Question: Whenever I right click on an excel sheet two menus come up: one with cut, copy, paste, etc. and one with font size, bold, italic etc.
I can customize the first one to have whatever command I want. The problem I have is that I want to DISABLE or DELETE the second one (the one with font size, bold, italic etc.)
I tried going through the entire CommandBars collection but couldnt find the one that I need to delete.

Any ideas on how to achieve this?
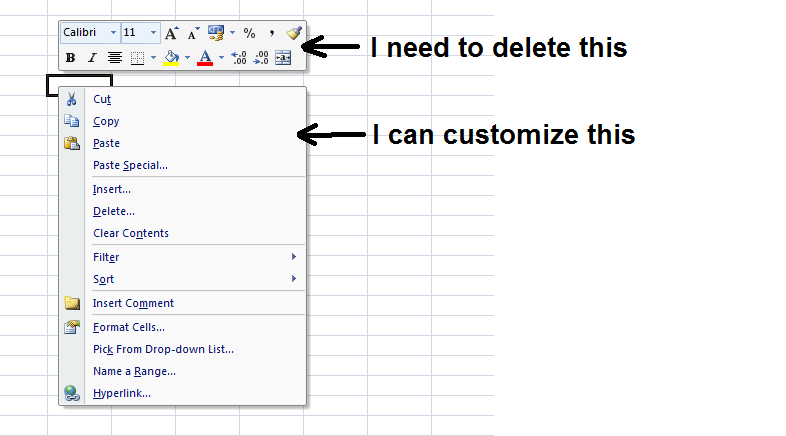
Answer: Apparently its very easy.
'''
Application.ShowMenuFloaties = True
'''
Although this does the job, I still dont understand how to manipulate that menu.